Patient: sex M, age 43
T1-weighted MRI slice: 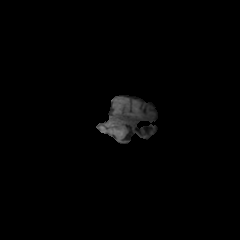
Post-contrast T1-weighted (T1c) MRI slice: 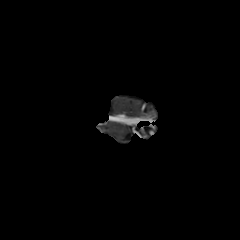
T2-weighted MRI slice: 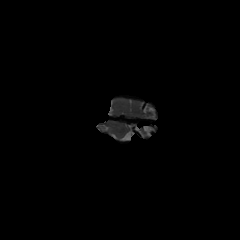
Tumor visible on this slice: no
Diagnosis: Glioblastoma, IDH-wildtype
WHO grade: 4